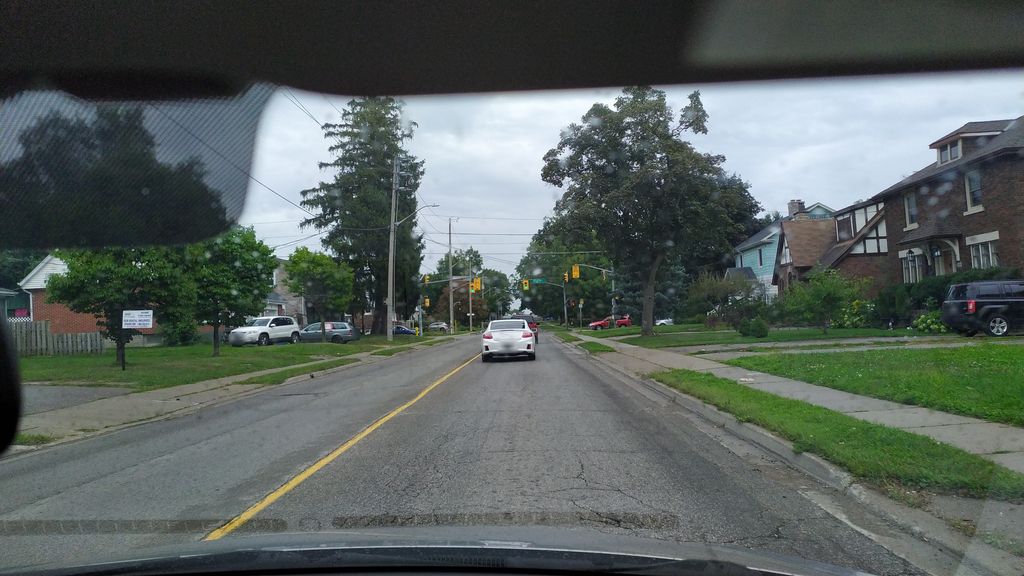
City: kitchener-waterloo